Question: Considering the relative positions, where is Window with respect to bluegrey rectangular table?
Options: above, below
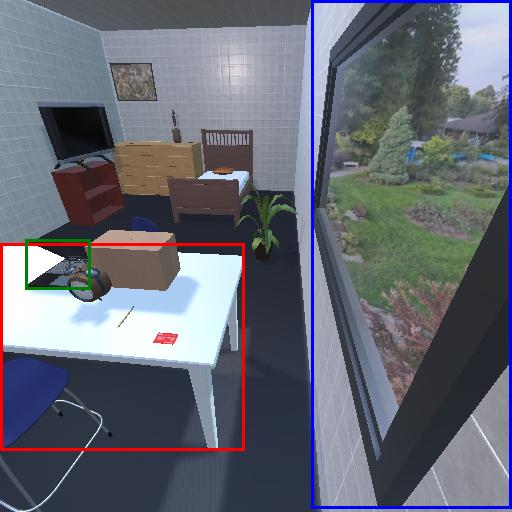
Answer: above